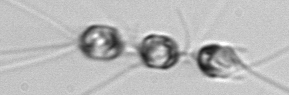
Label: Chaetoceros